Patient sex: F
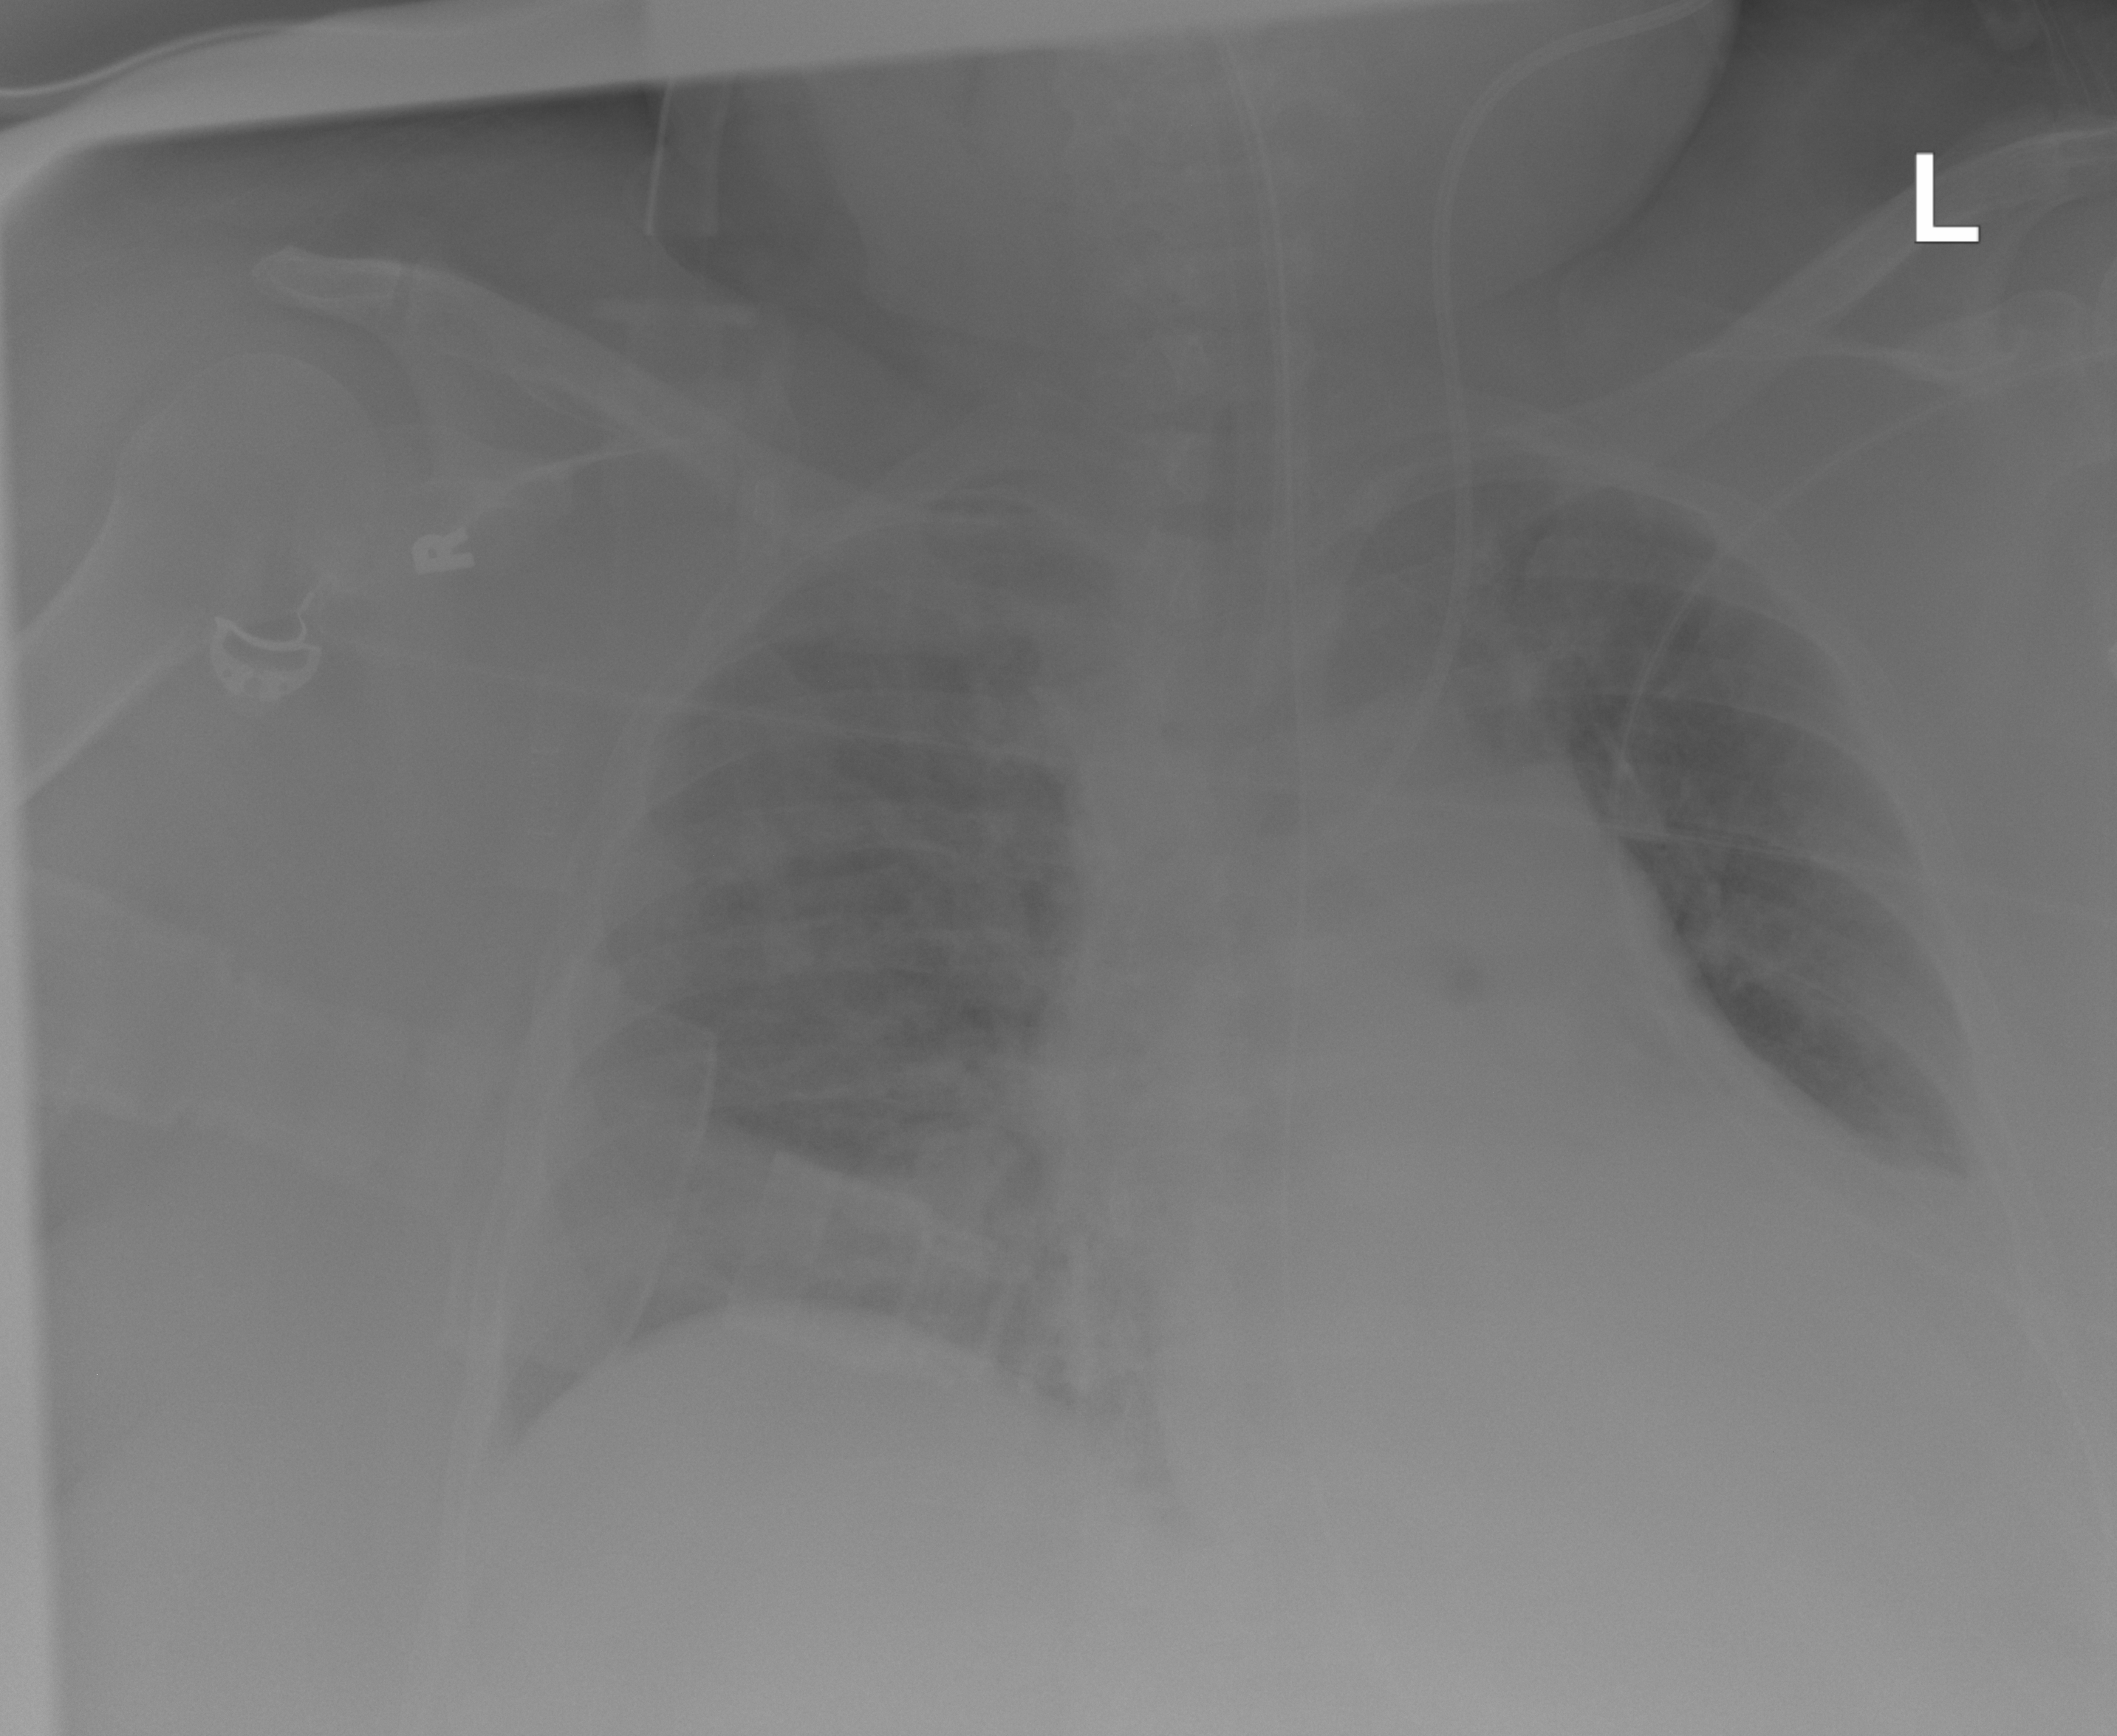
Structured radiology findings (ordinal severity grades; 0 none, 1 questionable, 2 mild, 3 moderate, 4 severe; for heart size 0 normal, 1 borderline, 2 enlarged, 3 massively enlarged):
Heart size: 2
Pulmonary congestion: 2
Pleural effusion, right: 0
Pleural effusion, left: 1
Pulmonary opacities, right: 1
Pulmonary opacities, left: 0
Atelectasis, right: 2
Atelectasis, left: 2